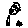
Label: moon